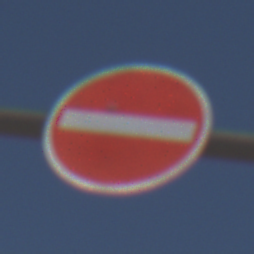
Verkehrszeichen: VerbotDerEinfahrt
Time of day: Midday
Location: Outdoor (RoadRail)
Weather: Clear
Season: Summer
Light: Natural